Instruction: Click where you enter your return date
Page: home
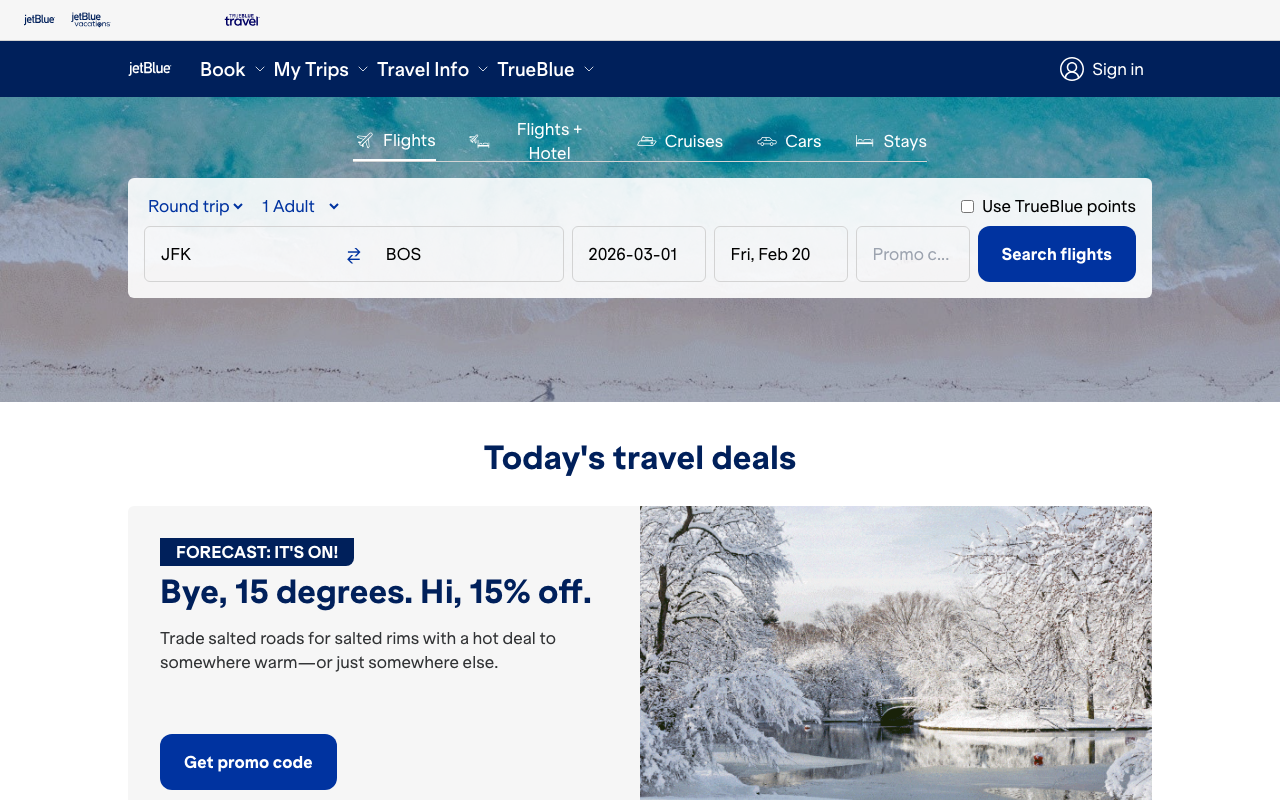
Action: click